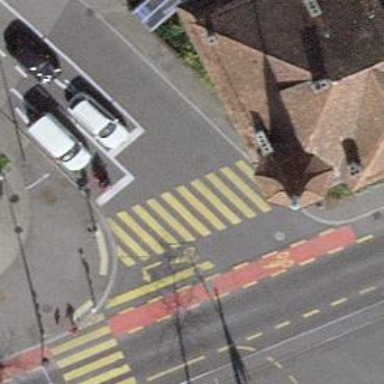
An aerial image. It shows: Road crossing with traffic signals.